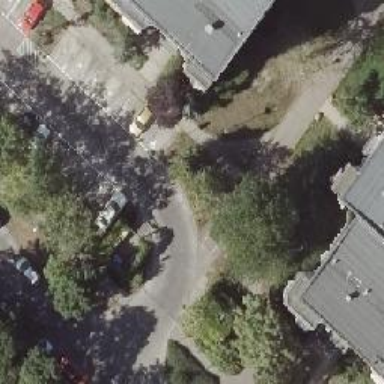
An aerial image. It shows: Concrete footway.